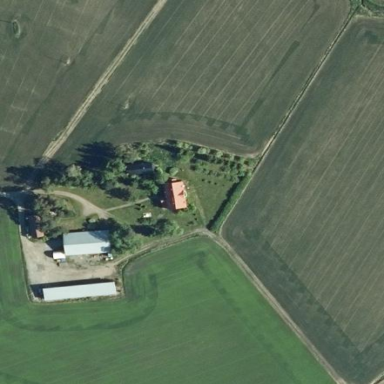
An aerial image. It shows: Farmyard area.